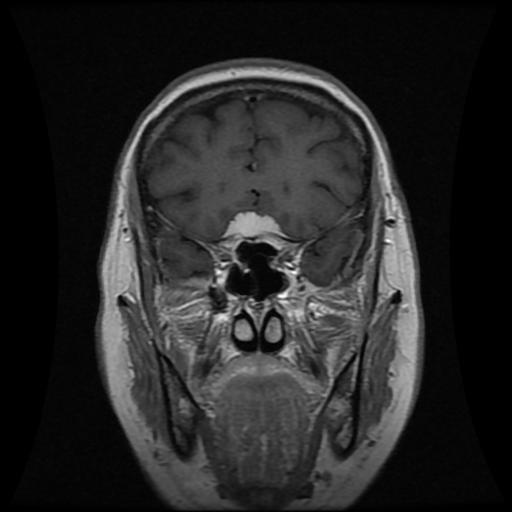
Label: meningioma